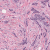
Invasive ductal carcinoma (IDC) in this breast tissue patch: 1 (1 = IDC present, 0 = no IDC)